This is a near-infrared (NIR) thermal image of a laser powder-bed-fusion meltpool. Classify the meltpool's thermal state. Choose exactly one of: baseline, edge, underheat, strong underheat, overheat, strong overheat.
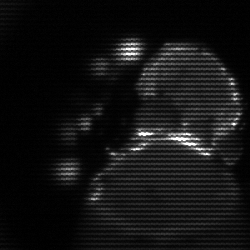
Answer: edge